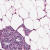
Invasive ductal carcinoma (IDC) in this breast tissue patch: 0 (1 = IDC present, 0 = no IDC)